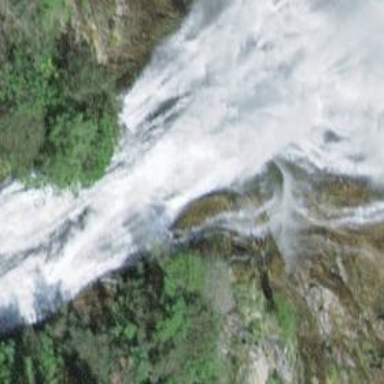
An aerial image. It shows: Beautiful waterfall in nature.